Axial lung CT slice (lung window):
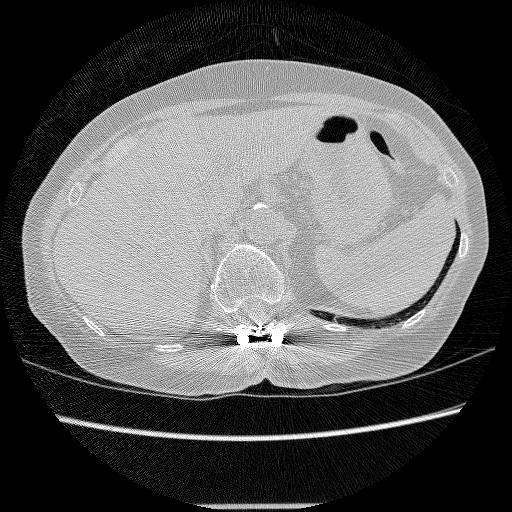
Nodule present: no